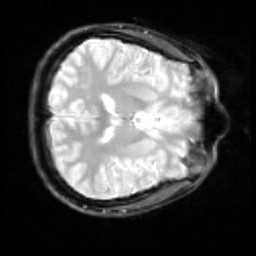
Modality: inplaneT2
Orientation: axial
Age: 19
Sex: female